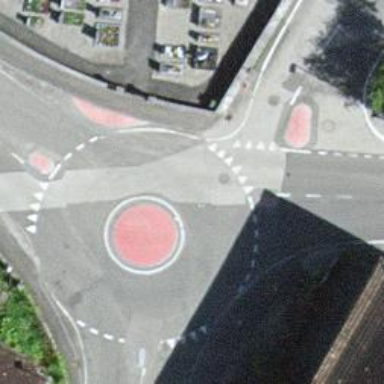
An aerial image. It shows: Mini roundabout on the road.